Question: I use default jquery's ui autocomplete and button and their height is different:

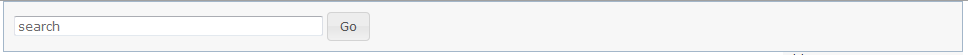
Answer: Overriding the button padding with:
### CSS
'''
input.ui-button {
padding-top:0;
padding-bottom:0;
}
'''
work for me - see <URL>
### HTML
'''
<div class="ui-widget">
<label for="tags">Tags: </label>
<input id="tags">
<input type="submit" value="Go">
</div>
'''
### JavaScript
'''
var availableTags = ['Demo'];
$('#tags').autocomplete({
source: availableTags
});
$('input:submit').button();
'''
(obviously needs jQuery and jQueryUI libraries as well).